Question: I am currently trying to copy 4 columns from my "Old" sheet to my "Current" sheet. This is the current code that I have:
'Sub PasteData()'
'Sheet3.Range("J1:M252").Copy'
'Sheet1.Range("J1:M252").Insert Shift:=xlShiftToRight'
'Application.CutCopyMode = False'
'Sheet1.Range("J253:J462").Offset(ColumnOffset:=4).Insert Shift:=xlShiftToRight'
''Inserts the comments from the "Old" sheet'
'End Sub'
This copies and pastes the columns fine, but it is replacing the data that I currently have in the 4 columns for the "Current" file. I want to make it so that everything that is being replaced in those columns moves to the right. Thank you.
I've run into a problem. I pasted the columns in just fine, but there is still data that has not moved to the right. I plan to leave the columns J-M empty after row 252. I want to shift J253:Y282 (the highlighted cells) to the right from column N-AC. I inserted a picture to give a better description.

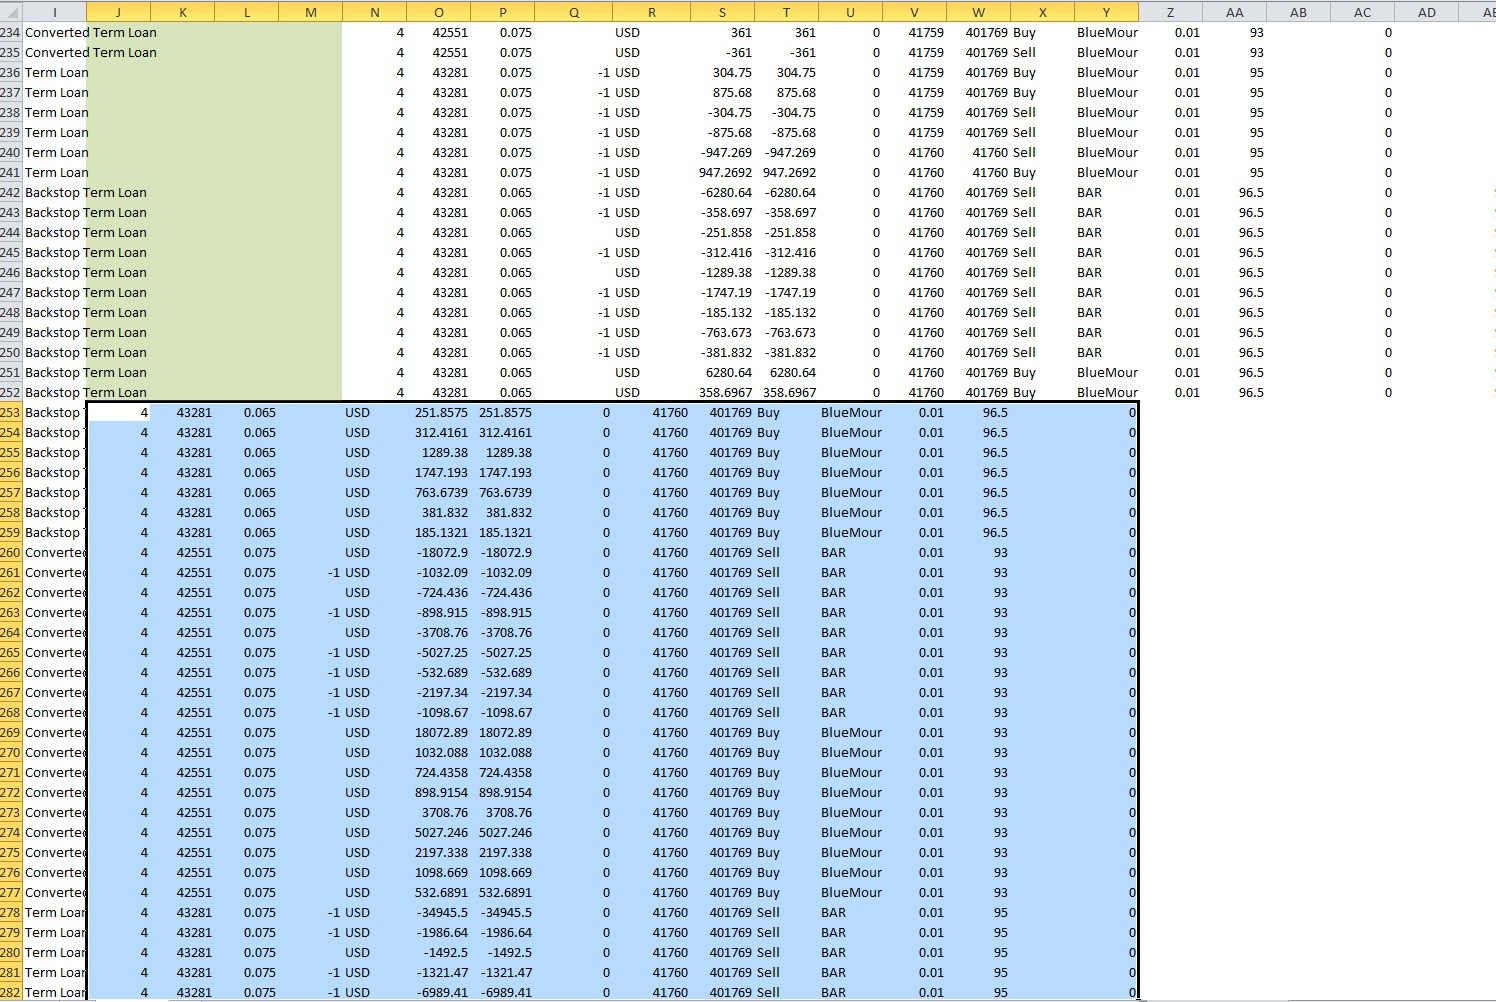
Answer: This worked for me (tested):
'''
Sub copyColumns()
Dim rOrigin As Range, rDestination As Range
Set rOrigin = Sheets("Old").Range("J1:M252")
Set rDestination = Sheets("Current").Range("J1")
rOrigin.Copy
rDestination.Insert Shift:=xlShiftToRight
Application.CutCopyMode = False
End Sub
'''
or with fewer lines
'''
Sub copyColumns()
Sheets("Old").Range("J1:M252").Copy
Sheets("Current").Range("J1").Insert Shift:=xlShiftToRight
Application.CutCopyMode = False
End Sub
'''
I suggest <URL>, because if someone changes the sheet name the code will stop working.
Sheet code names are viewed in the project explorer and are 'Sheet1, Sheet2, etc'. So 'Sheet1.Range' is more robust than 'Sheets("Old").Range'.
Also, <URL>
I hope this helps!
Following up your edit, if you now want to start from 'J253' and shift the inserted columns to 'N' you can do
'Sheets("Current").Range("N253").Insert Shift:=xlShiftToRight' or maybe
'Sheets("Current").Range("J253").Offset(columnOffset:=4).Insert Shift:=xlShiftToRight'
but the real question is when exactly you stop inserting at the same range of rows and go below, and how many row you want to insert each time. If you try automate a tedious copy paste, you might as well automate it all the way?!
Initially:

After one iteration:

After two iterations: